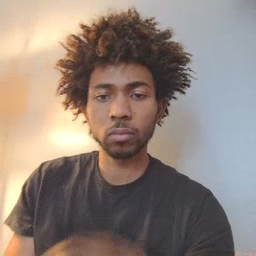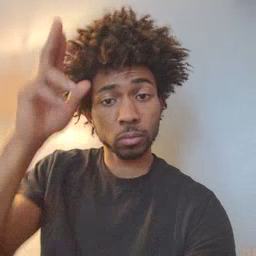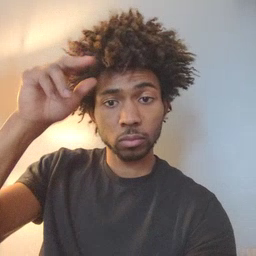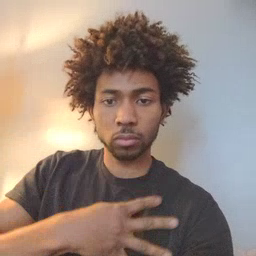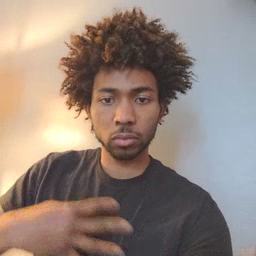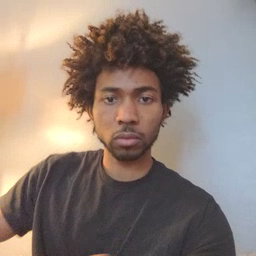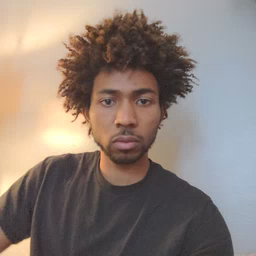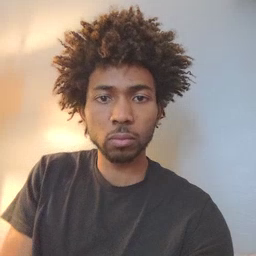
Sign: zipper